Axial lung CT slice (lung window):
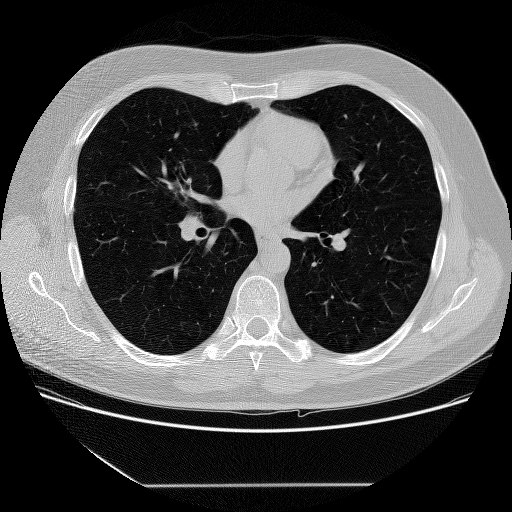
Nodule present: no